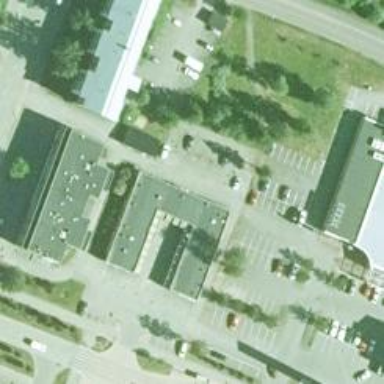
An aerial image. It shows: Commercial building.